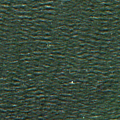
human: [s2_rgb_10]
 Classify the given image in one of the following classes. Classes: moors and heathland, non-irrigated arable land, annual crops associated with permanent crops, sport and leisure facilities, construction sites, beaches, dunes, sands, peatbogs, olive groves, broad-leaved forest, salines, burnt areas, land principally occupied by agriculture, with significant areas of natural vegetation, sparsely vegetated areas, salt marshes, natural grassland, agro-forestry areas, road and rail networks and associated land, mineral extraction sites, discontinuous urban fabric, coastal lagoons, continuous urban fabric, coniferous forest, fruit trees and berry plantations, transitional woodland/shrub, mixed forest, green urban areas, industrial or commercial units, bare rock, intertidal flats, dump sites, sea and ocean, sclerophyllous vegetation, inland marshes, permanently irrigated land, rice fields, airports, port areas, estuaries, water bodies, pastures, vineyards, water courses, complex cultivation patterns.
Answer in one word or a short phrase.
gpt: sea and ocean